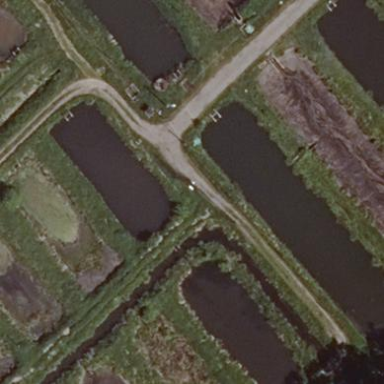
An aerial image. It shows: Pond surrounded by natural water.